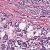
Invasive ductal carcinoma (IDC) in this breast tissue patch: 1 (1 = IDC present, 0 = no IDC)